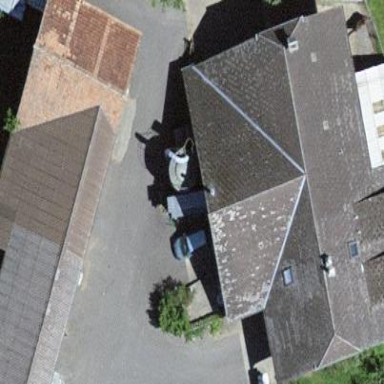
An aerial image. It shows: Farm building.